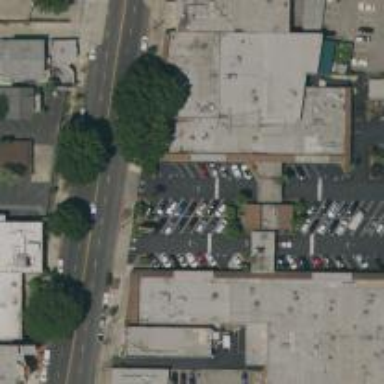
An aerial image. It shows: Retail building.